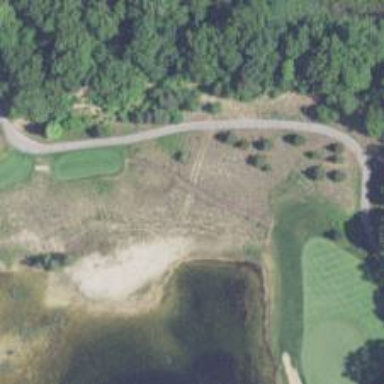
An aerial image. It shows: Pathway for golfing.